Field crop: maize
Growth stage: 2
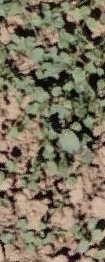
Species: convolvulus